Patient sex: M
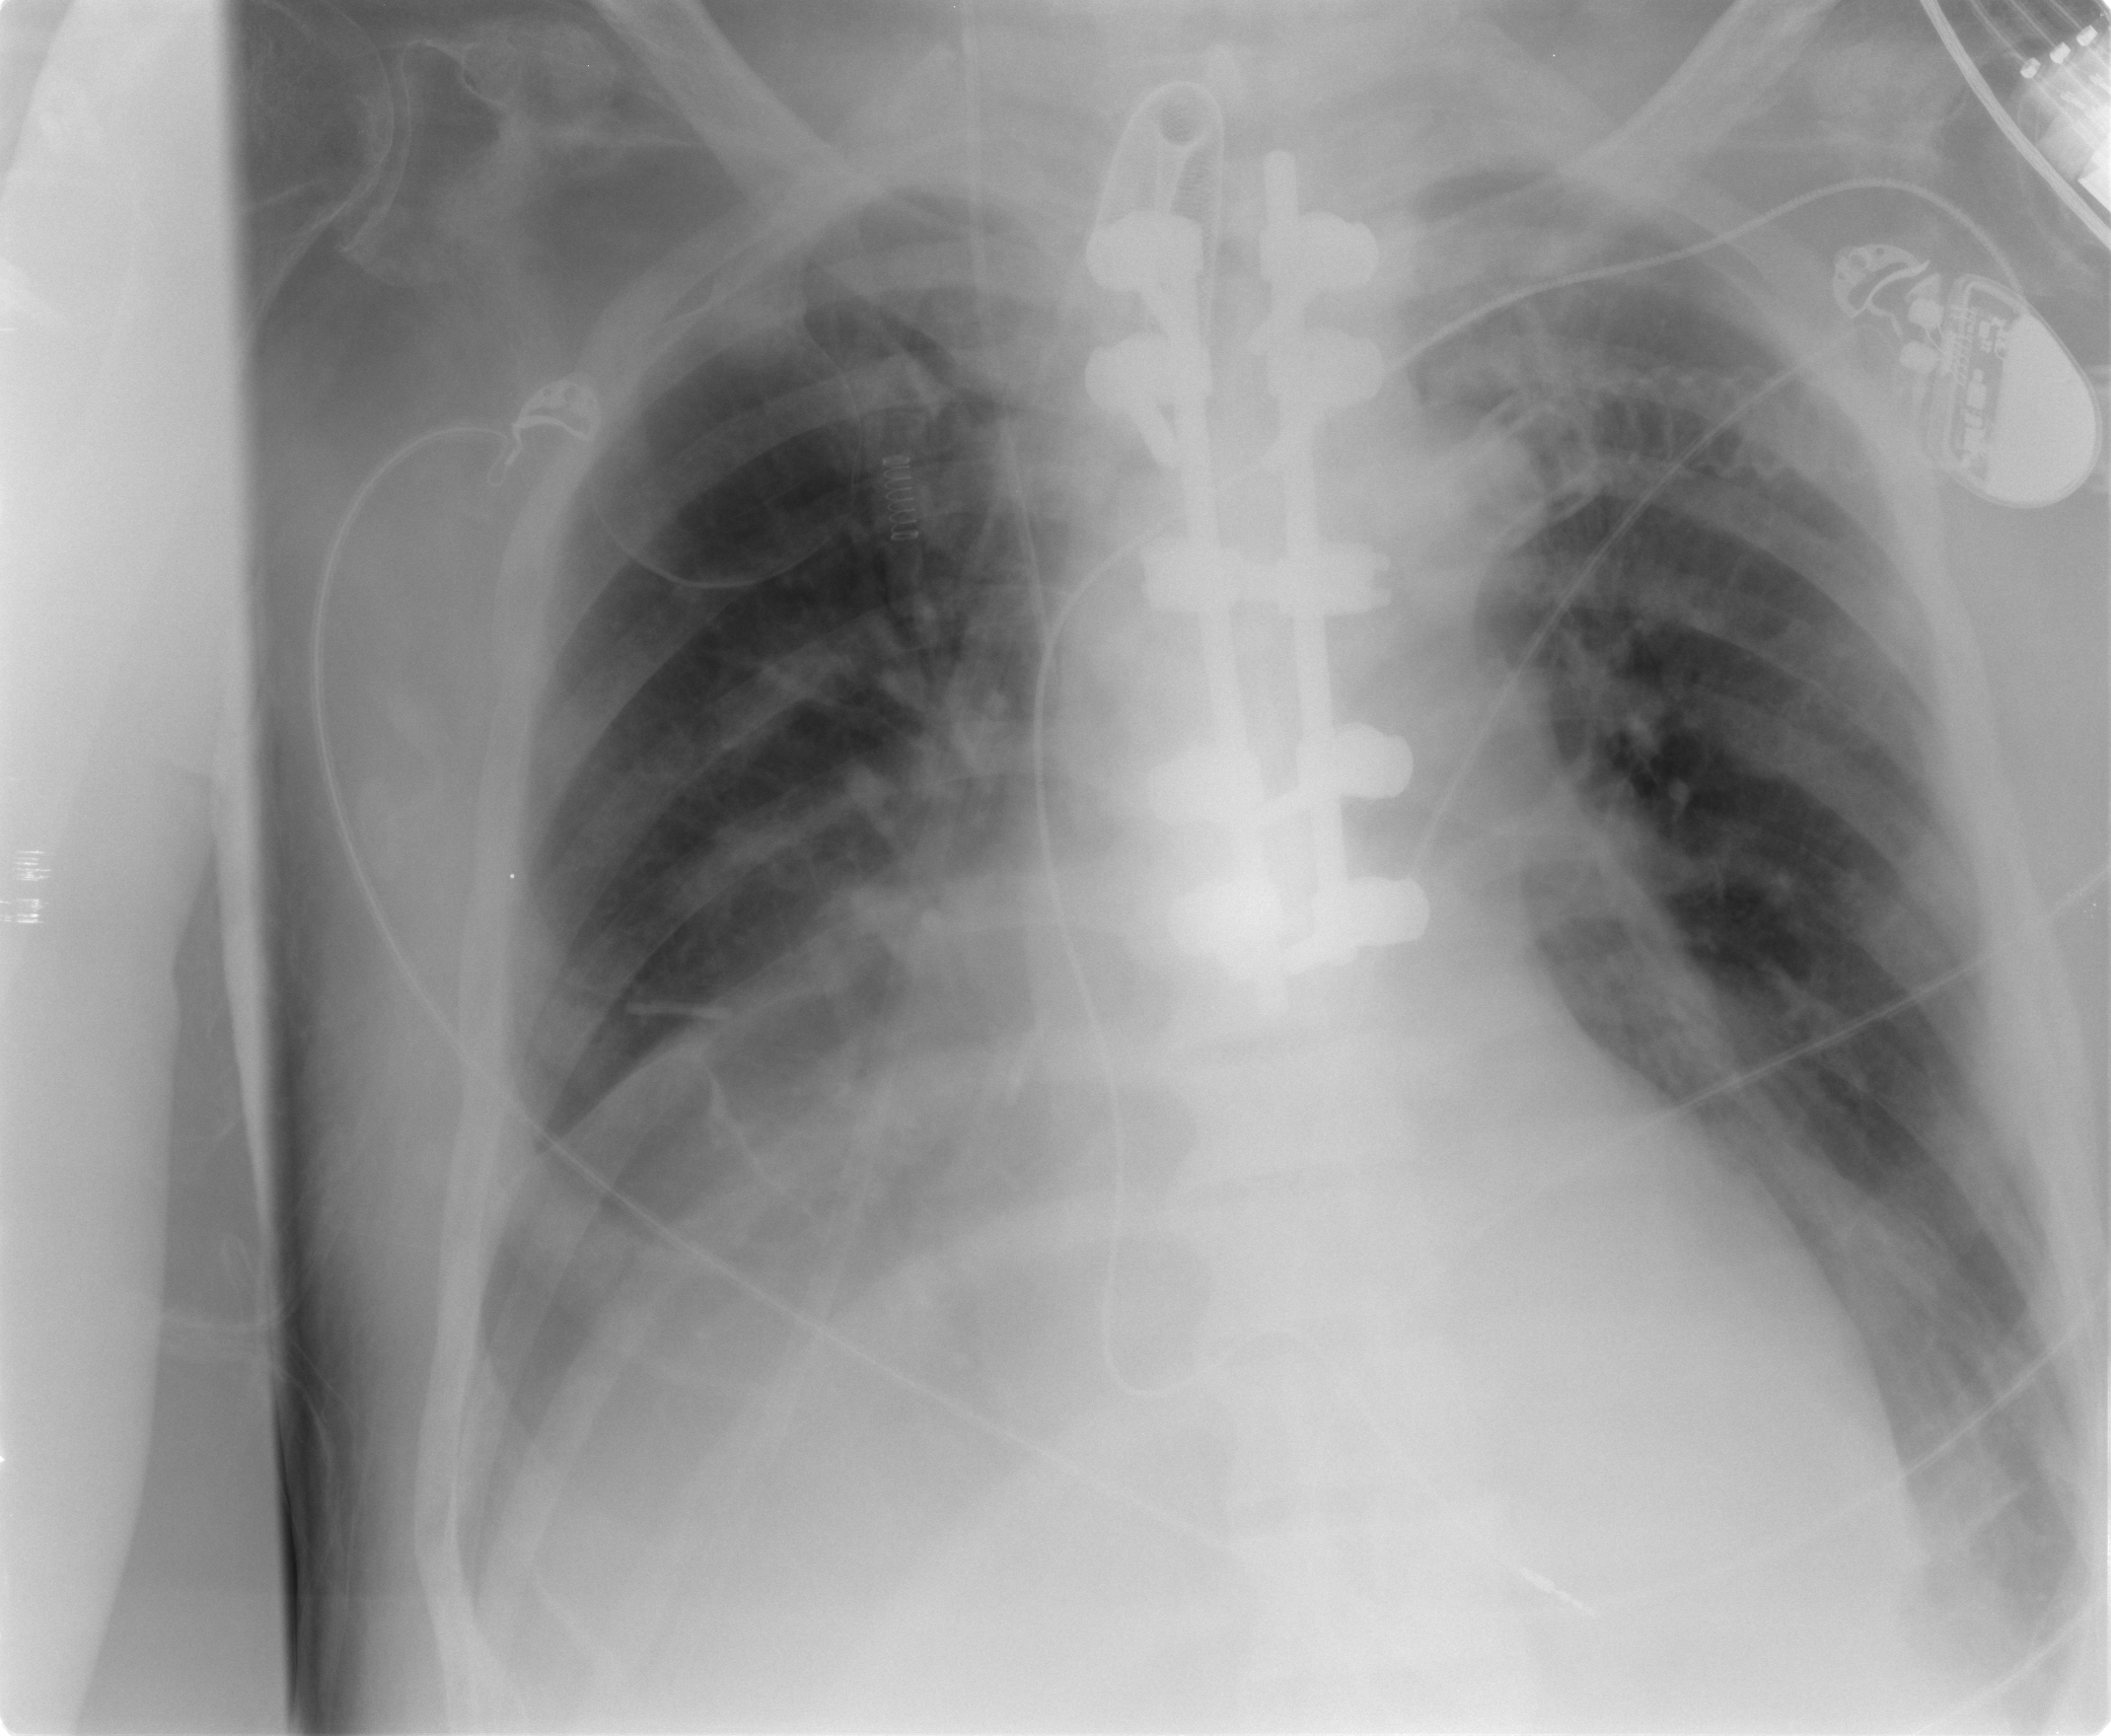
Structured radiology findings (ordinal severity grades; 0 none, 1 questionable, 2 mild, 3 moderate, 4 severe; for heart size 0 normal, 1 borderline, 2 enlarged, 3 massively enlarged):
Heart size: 1
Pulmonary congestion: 1
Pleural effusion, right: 0
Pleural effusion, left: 0
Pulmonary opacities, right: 2
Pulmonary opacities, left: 0
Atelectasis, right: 2
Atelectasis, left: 1